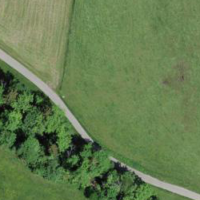
EUNIS habitat code: 52
Species observed at this site:
Vicia sepium
Geum rivale
Filipendula ulmaria